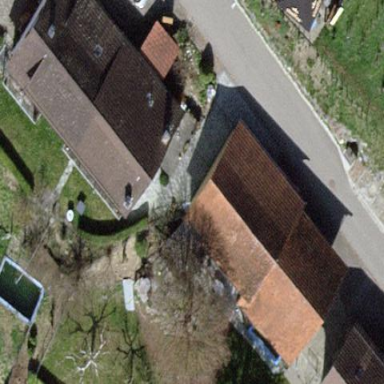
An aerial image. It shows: Detached building with gabled roof.